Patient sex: M
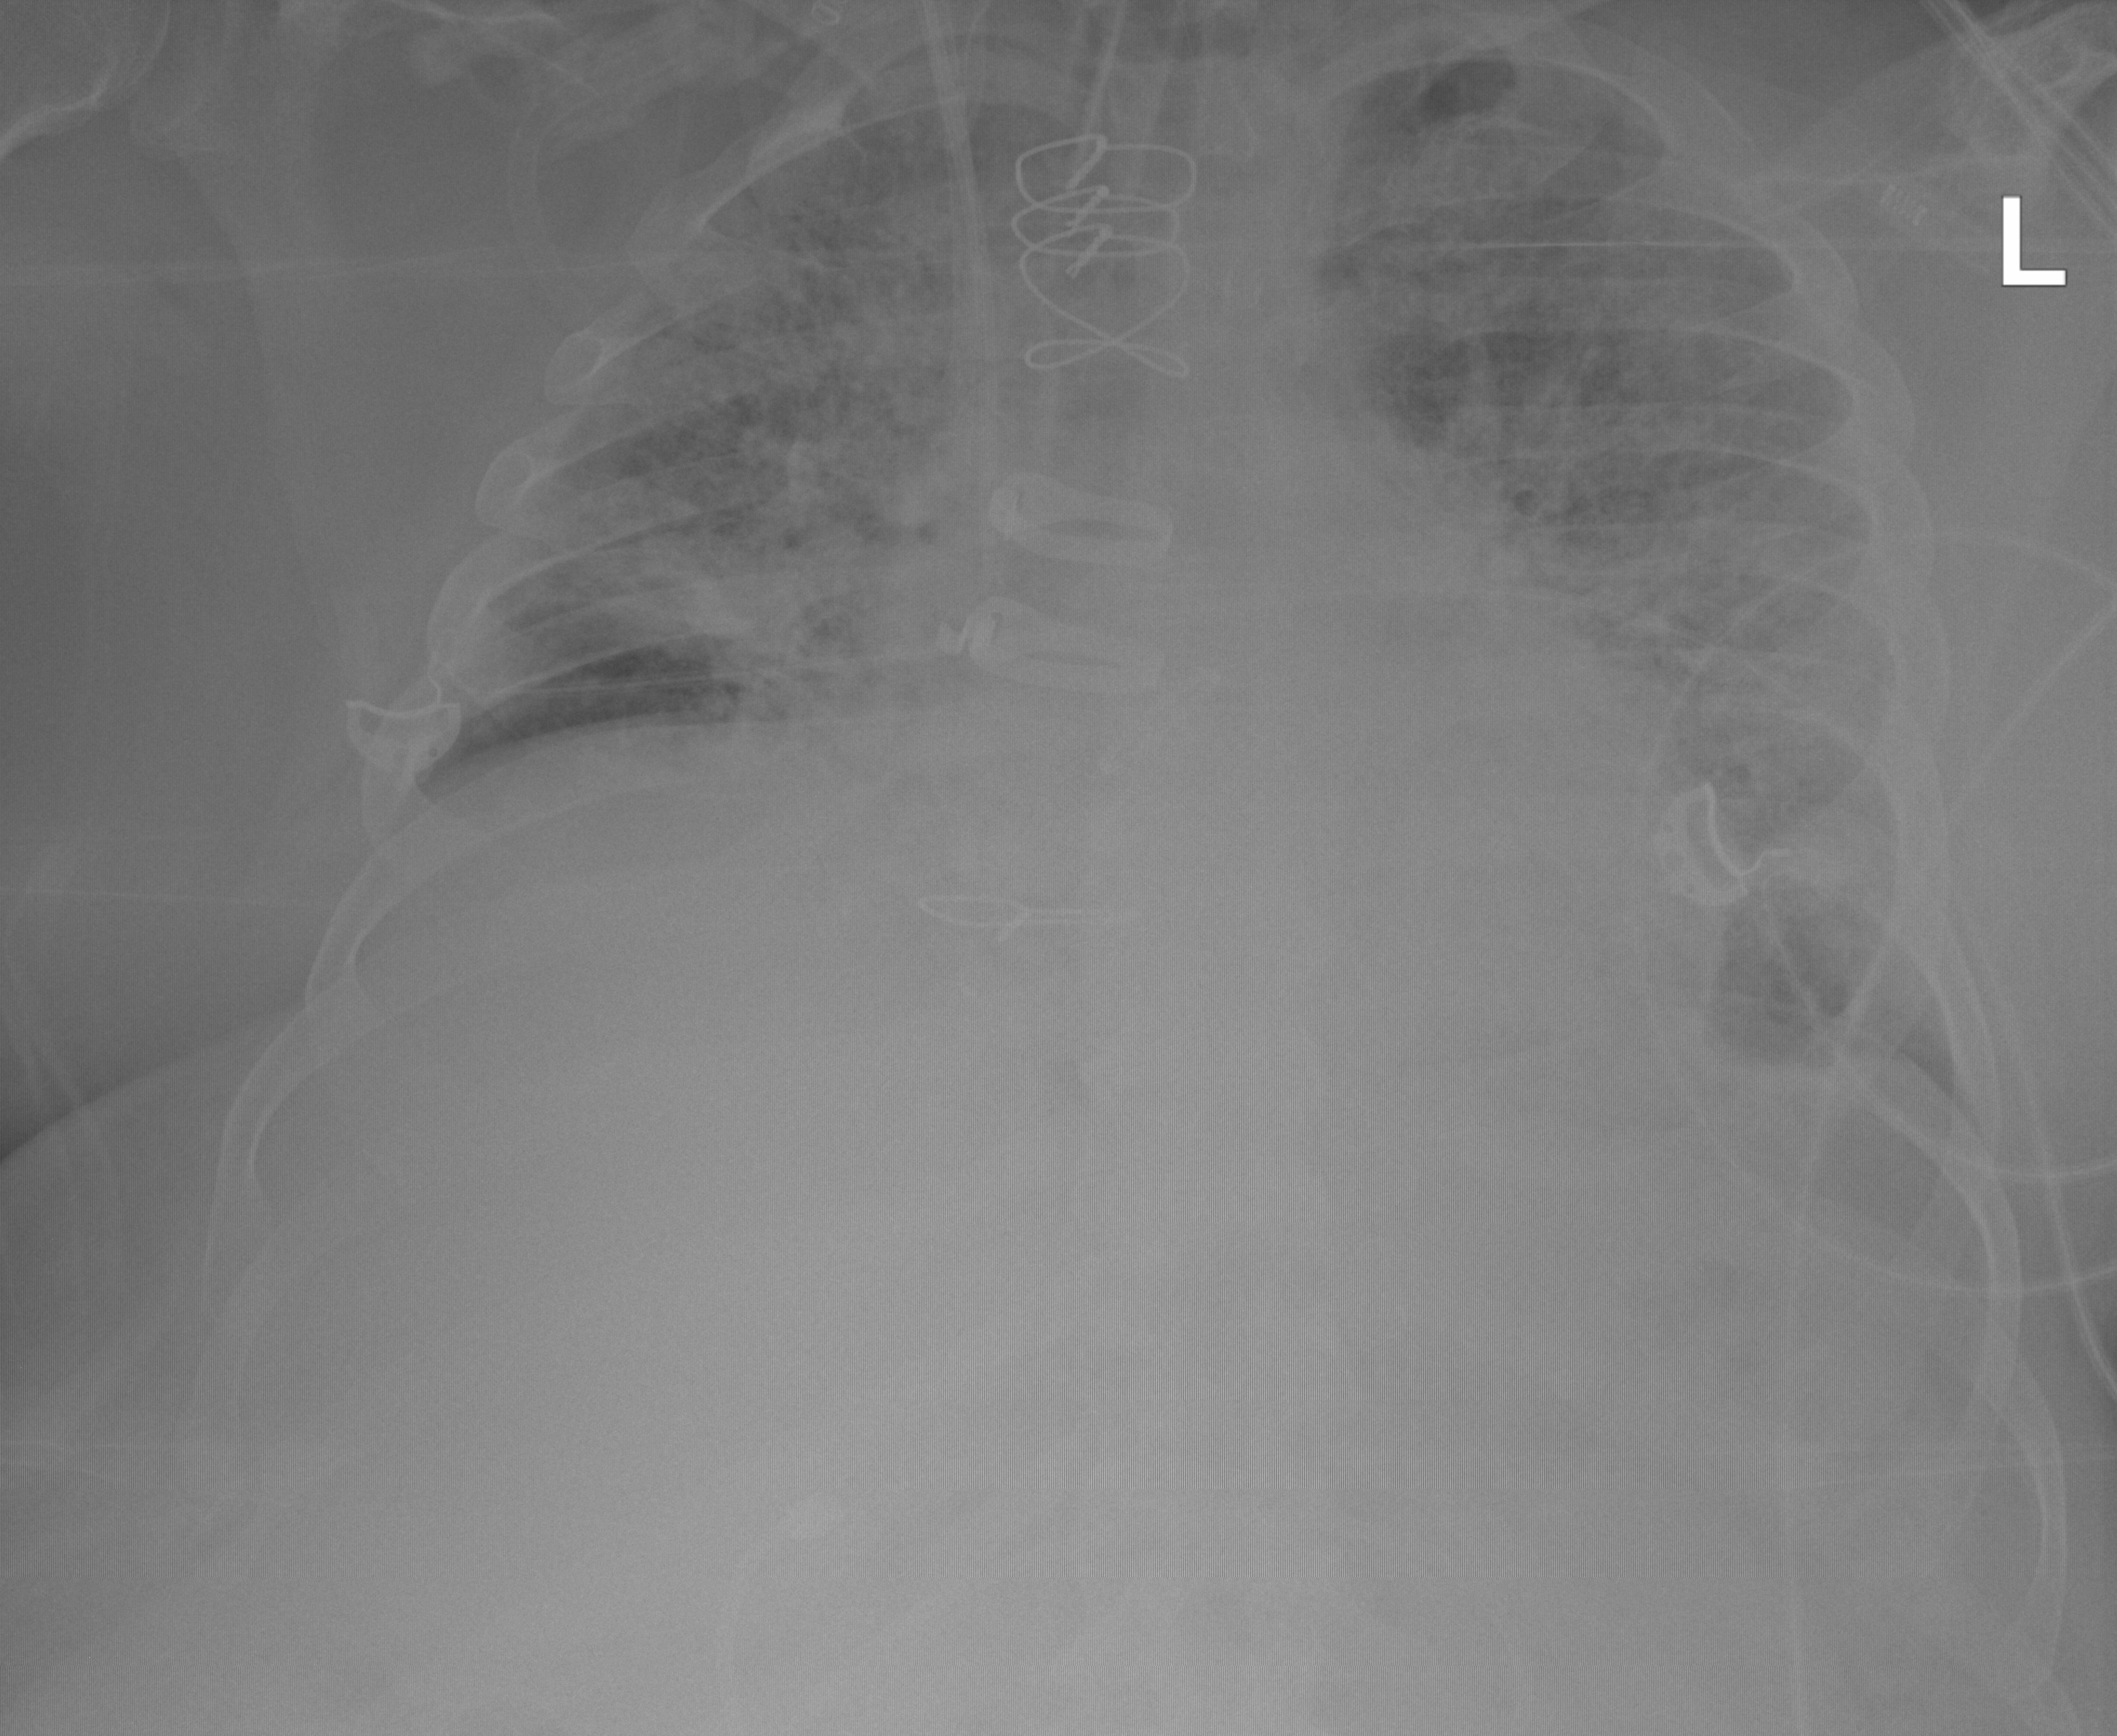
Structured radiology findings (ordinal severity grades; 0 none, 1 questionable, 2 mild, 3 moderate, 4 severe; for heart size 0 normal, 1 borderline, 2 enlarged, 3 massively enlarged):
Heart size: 2
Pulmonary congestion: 2
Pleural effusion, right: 0
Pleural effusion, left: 0
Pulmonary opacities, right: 3
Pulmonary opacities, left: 3
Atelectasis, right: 2
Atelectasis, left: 2